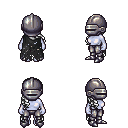
a pixel art fantasy rpg character, female body template, dark elf, purple skin, black tattered cape, metal pants, white right-swept hairstyle, metal helm, metal boots, four views (front, back, left, right), 2x2 character sprite sheet, small pixel art, hard edges, no anti-aliasing